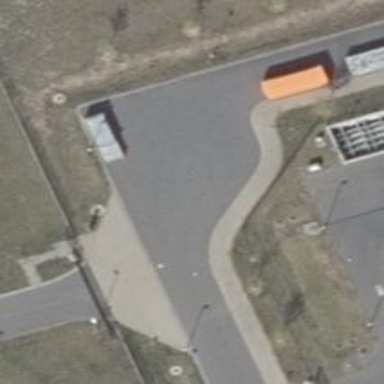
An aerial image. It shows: Sidewalk along the footway.